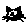
Label: cat